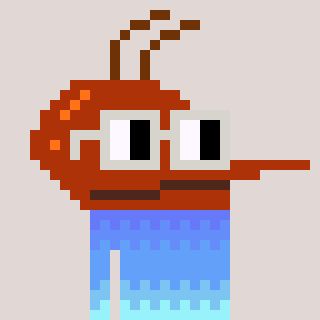
a pixel art character with square light gray glasses, a mosquito-shaped head and a slimegreen-colored body on a warm background